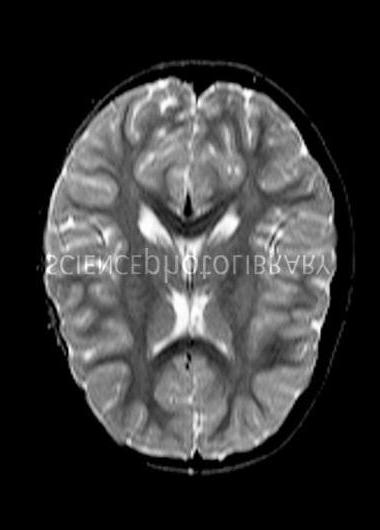
Label: notumor